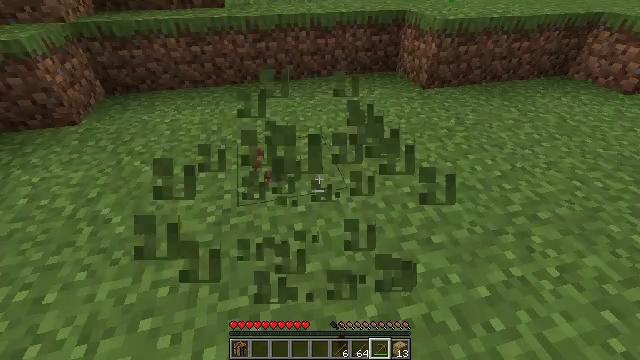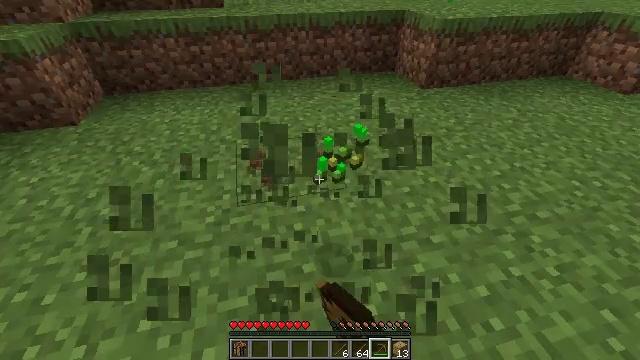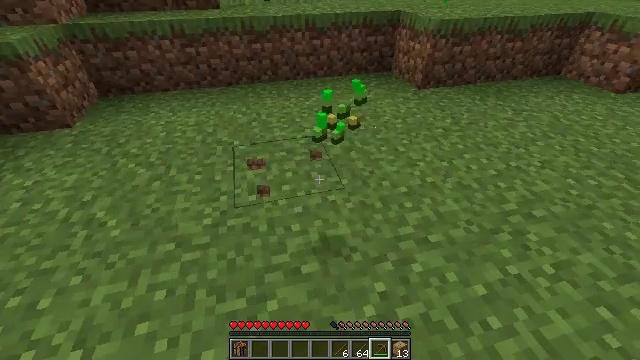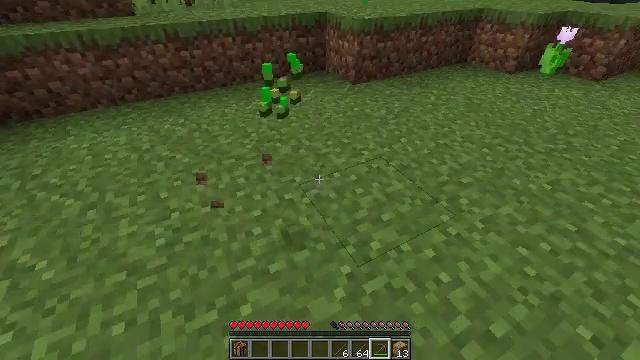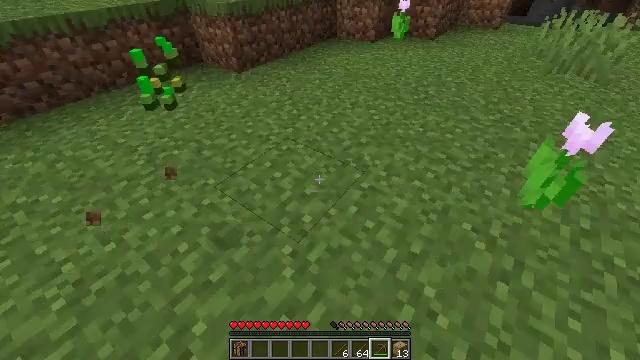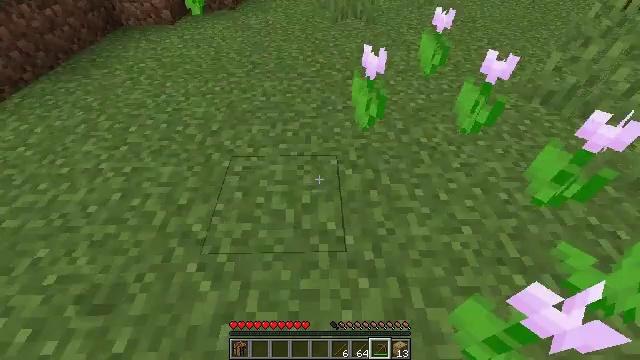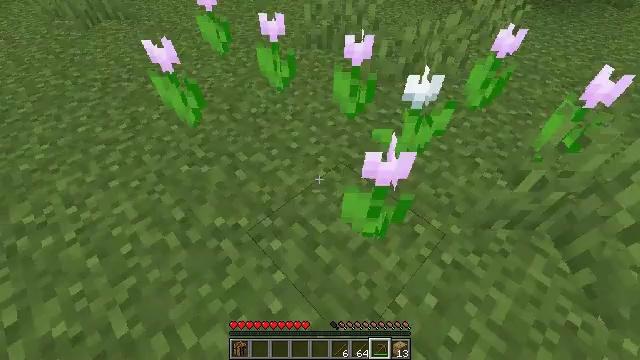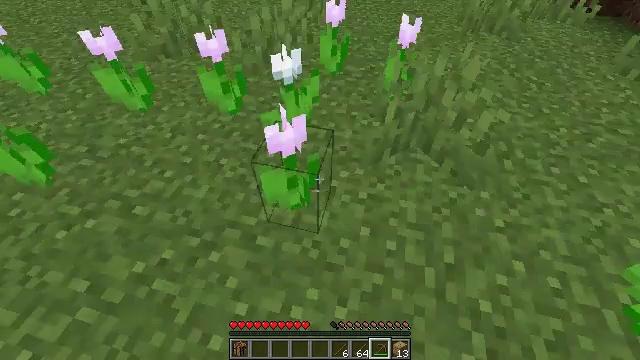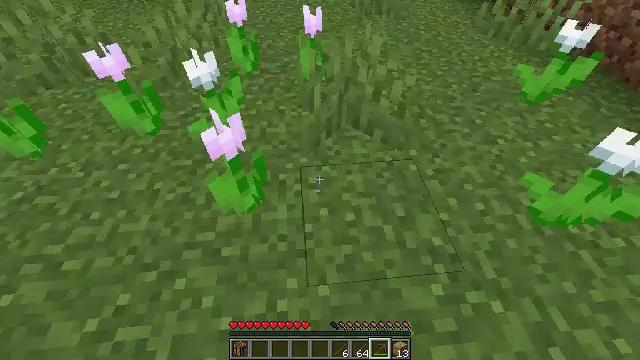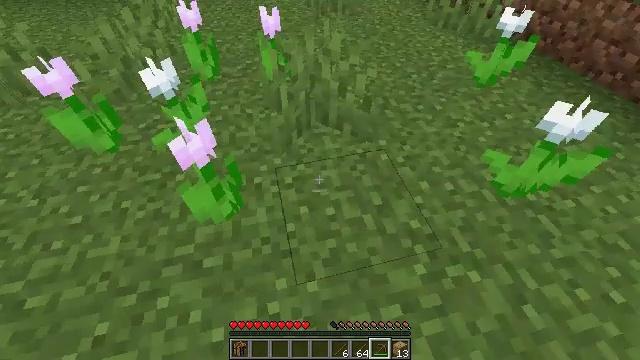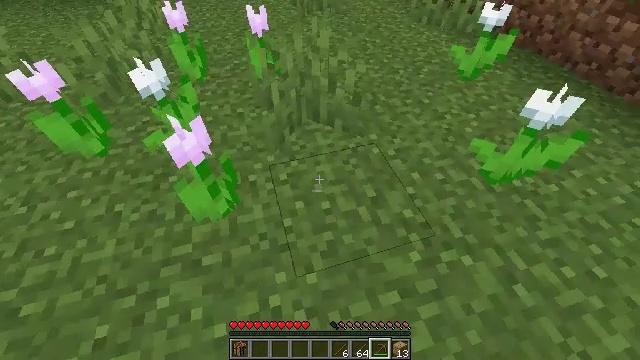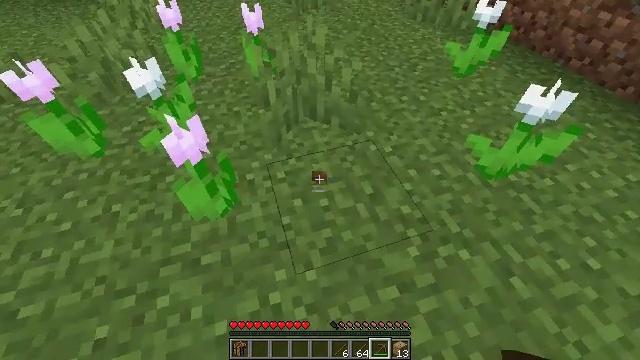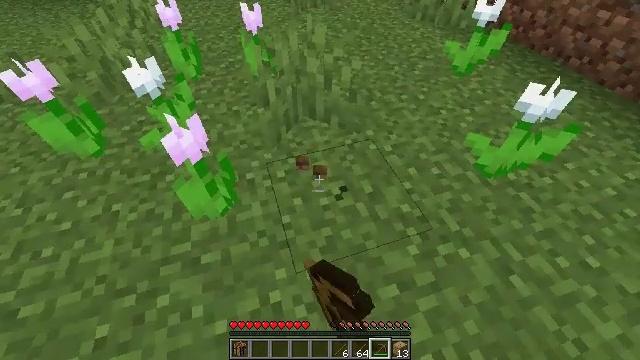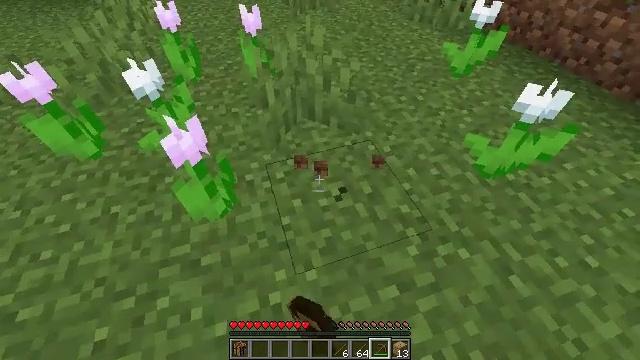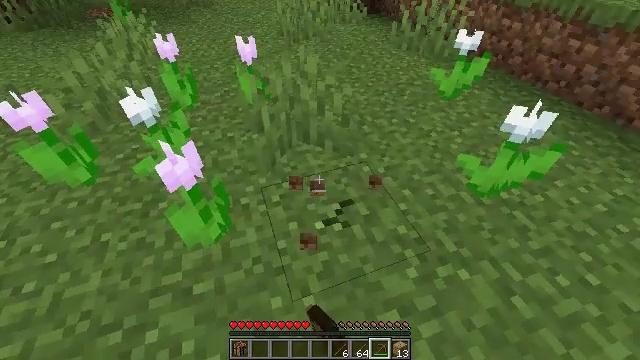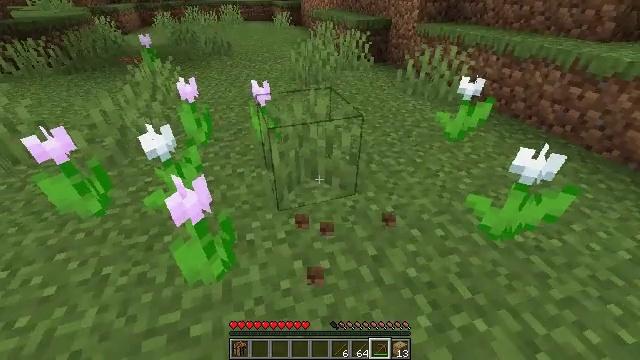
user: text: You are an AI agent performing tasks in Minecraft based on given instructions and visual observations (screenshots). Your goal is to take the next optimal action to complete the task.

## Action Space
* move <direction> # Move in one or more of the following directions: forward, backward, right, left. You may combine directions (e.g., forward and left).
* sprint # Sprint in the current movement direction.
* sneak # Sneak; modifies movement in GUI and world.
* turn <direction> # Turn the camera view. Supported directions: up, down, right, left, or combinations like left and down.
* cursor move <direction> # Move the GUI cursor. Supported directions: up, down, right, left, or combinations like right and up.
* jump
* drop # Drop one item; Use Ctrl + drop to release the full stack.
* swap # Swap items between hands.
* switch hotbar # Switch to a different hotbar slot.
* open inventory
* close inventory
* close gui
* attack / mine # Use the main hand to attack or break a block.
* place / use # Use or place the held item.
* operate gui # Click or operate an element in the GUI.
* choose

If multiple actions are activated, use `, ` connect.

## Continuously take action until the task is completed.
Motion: motion action
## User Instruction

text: Break the pink tulip to gather it.
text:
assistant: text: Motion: no_op
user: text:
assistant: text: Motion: no_op
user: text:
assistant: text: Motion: move back, turn right
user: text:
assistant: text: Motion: move back and move left, turn right and down
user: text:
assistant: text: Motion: move back and move left, turn right and down
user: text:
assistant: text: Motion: move back and move left, turn right and down
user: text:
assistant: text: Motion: move left, turn right
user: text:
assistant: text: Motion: turn right
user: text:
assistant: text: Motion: turn right
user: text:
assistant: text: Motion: turn right
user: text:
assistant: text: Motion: turn right, attack / mine
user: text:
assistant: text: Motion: attack / mine
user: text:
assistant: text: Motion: attack / mine
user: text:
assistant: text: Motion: turn right and up, attack / mine
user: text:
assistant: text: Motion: turn left and up
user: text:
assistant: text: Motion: turn left and up
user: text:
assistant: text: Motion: turn left and up
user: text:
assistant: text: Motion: turn left and down
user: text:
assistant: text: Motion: turn left
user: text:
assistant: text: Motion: attack / mine
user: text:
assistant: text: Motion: attack / mine
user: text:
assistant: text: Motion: attack / mine
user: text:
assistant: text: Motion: attack / mine
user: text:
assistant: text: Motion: no_op
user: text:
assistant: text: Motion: turn left and up
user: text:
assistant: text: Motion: turn left and up
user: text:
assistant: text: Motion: turn left and up
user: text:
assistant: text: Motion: turn left
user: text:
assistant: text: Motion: turn left
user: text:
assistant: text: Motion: attack / mine